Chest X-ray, AP view. Patient: 39 years old, sex M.
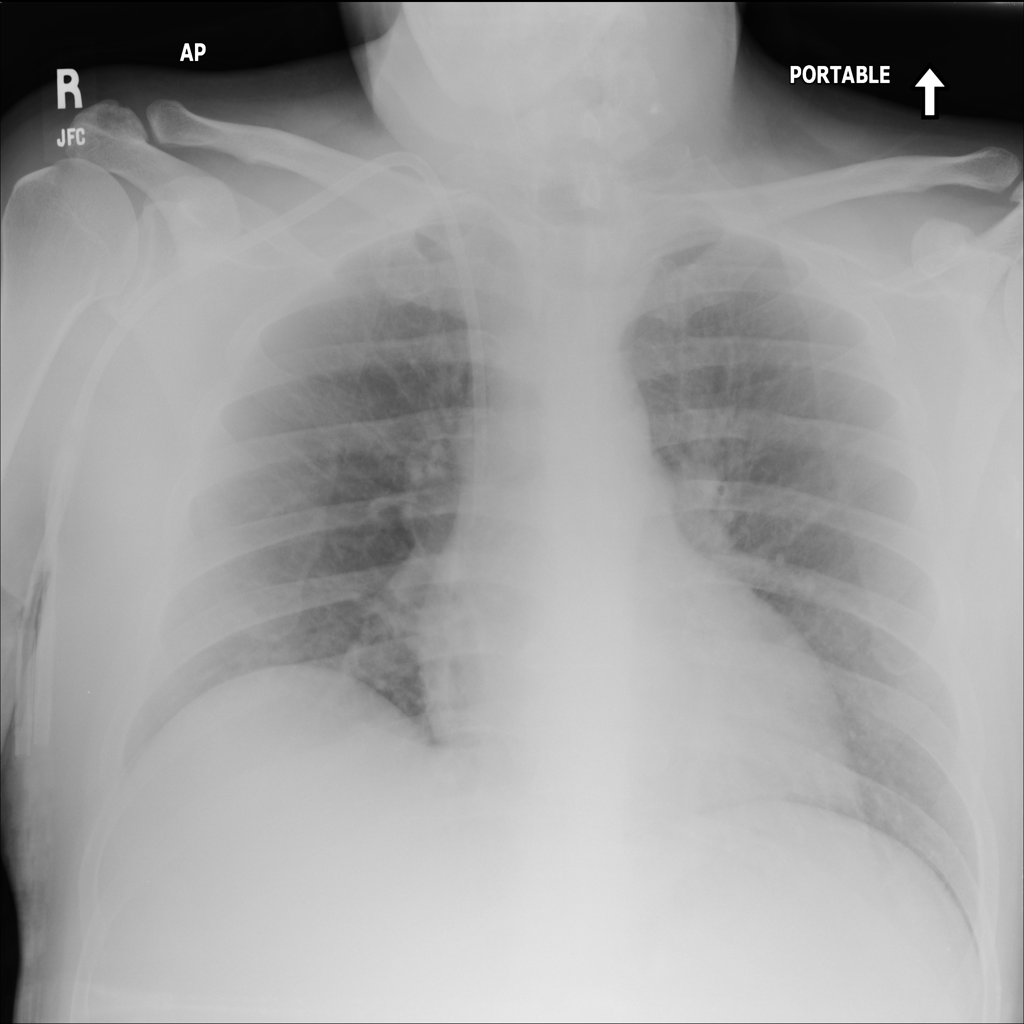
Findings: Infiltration